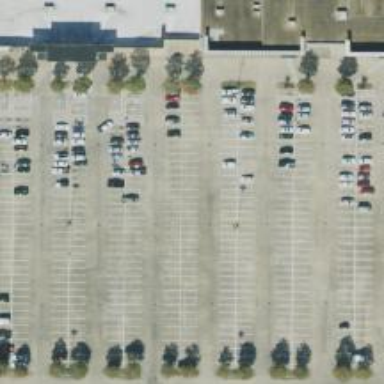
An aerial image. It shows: Parking space.